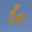
Label: 6